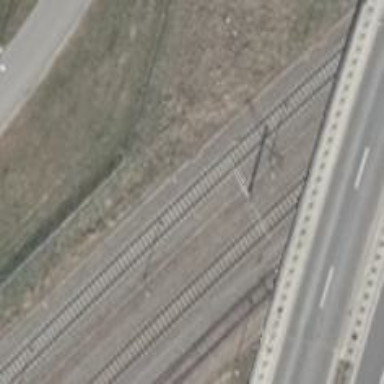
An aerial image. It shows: Rail yard with electrified contact lines for the trains.